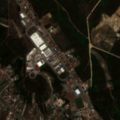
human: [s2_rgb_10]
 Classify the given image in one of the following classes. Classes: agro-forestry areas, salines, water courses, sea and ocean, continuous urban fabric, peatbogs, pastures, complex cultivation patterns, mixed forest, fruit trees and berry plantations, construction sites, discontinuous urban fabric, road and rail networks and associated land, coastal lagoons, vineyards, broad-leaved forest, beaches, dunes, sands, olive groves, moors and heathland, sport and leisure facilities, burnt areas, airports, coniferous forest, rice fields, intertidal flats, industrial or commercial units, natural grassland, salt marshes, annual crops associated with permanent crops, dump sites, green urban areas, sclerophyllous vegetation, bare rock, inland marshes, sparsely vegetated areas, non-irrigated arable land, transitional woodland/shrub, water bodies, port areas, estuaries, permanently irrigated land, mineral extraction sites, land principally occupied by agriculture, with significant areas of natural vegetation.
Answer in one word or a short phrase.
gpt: discontinuous urban fabric, industrial or commercial units, permanently irrigated land, broad-leaved forest, moors and heathland, transitional woodland/shrub